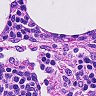
Metastatic tissue present: no